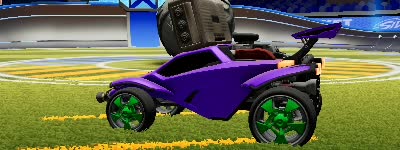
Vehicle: octane